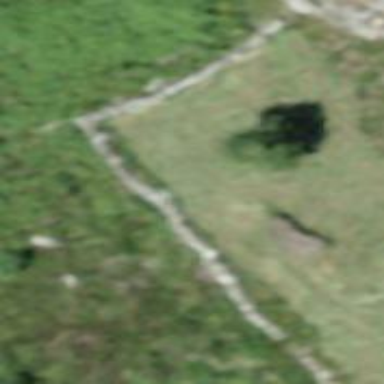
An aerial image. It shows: Wall made of dry stone.